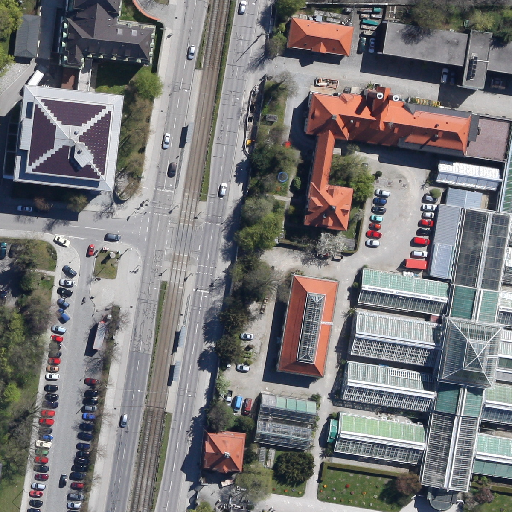
Referring expression: vehicle in the parking area